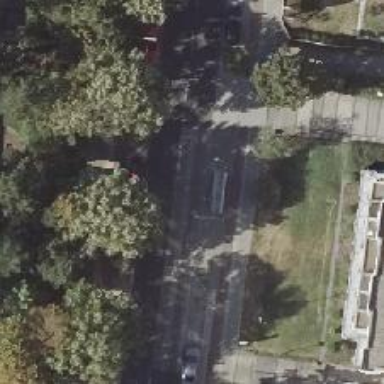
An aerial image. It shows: Public transport stop position.